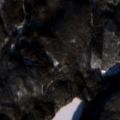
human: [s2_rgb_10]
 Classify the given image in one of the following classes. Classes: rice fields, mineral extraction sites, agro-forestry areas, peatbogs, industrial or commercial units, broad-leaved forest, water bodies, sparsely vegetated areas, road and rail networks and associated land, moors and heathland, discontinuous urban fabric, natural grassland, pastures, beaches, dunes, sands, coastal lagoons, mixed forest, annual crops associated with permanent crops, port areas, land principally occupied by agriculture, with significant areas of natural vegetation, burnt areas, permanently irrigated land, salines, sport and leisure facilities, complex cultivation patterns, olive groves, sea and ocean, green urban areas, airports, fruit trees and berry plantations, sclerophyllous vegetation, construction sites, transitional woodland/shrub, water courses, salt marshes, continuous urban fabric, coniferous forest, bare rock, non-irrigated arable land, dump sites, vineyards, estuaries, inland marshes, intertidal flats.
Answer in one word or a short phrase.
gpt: coniferous forest, mixed forest